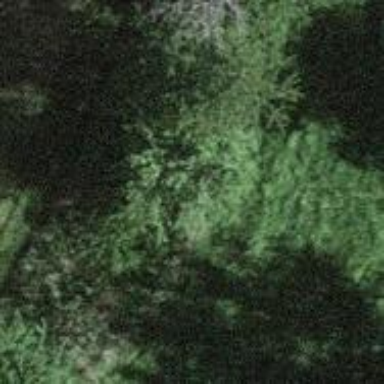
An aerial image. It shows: Single tag "natural: tree."